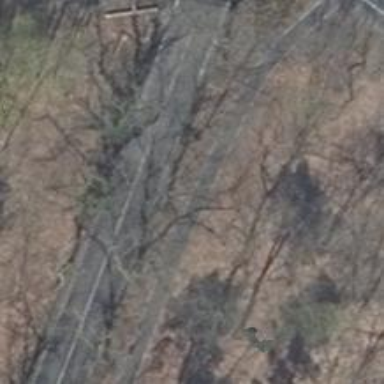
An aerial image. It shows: Tertiary road with asphalt surface.